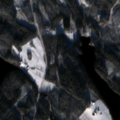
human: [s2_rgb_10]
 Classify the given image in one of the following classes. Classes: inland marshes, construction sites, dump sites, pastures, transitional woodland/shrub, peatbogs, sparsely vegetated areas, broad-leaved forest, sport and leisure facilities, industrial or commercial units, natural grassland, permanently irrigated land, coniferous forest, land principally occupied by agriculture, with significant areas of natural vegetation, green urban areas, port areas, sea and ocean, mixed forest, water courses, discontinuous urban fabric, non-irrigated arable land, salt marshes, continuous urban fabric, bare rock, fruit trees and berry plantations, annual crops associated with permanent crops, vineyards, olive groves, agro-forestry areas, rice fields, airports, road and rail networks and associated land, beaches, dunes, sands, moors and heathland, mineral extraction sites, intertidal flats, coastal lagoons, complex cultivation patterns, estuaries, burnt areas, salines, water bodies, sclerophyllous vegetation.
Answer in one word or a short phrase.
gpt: coniferous forest, mixed forest, transitional woodland/shrub, water bodies